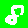
Digit: 8